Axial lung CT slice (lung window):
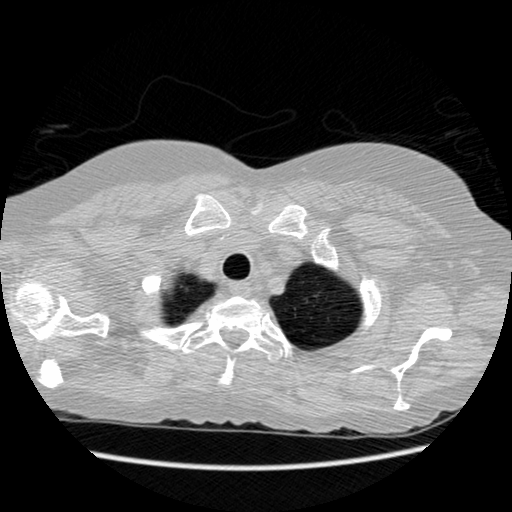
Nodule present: no